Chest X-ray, PA view. Patient: 57 years old, sex M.
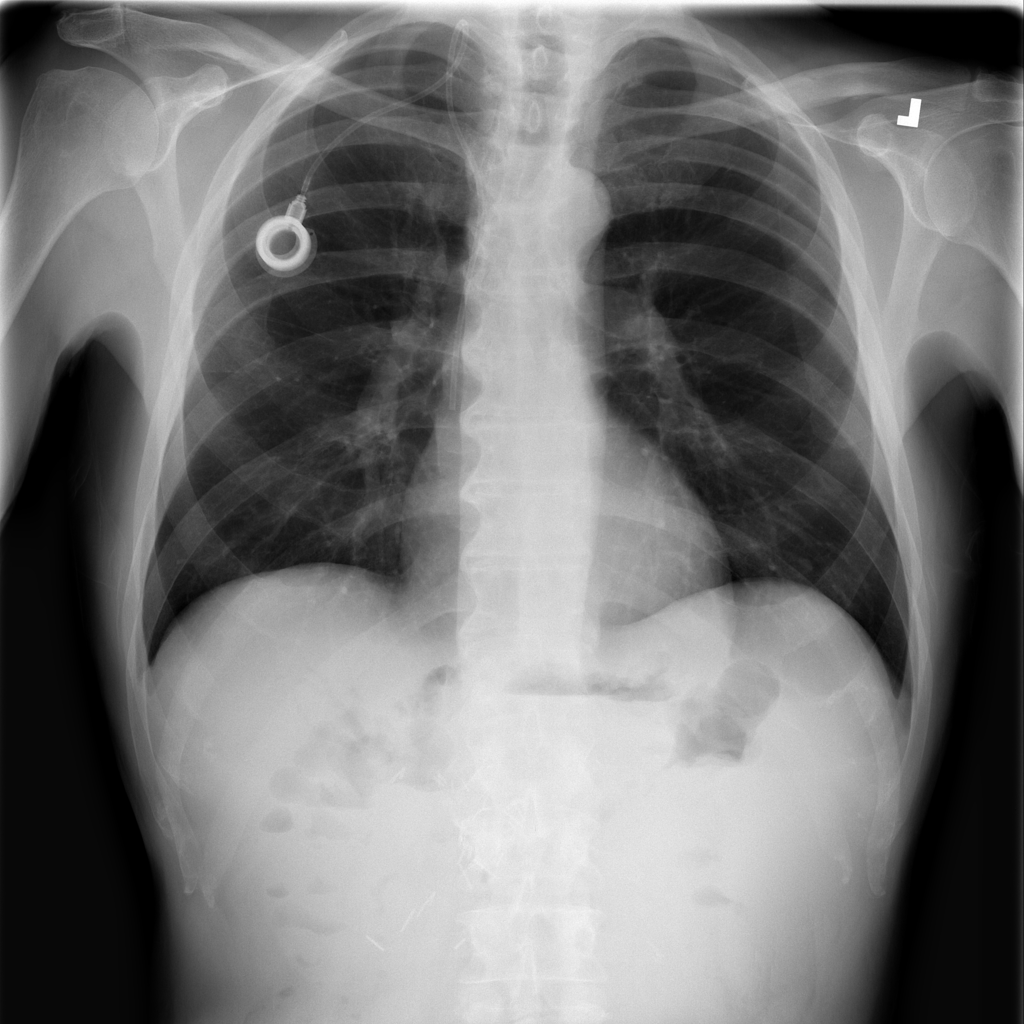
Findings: No Finding